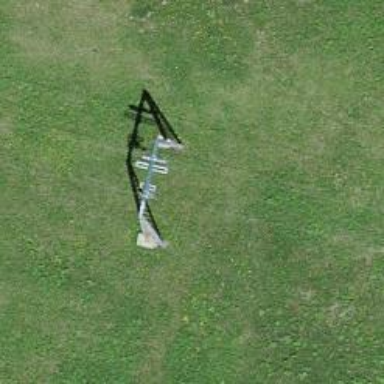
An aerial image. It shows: Pylon used for aerialway.